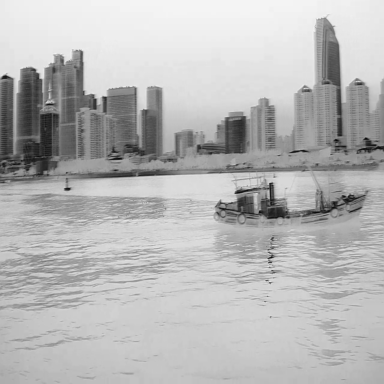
There is a bulk_carrier in the infrared image.